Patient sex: M
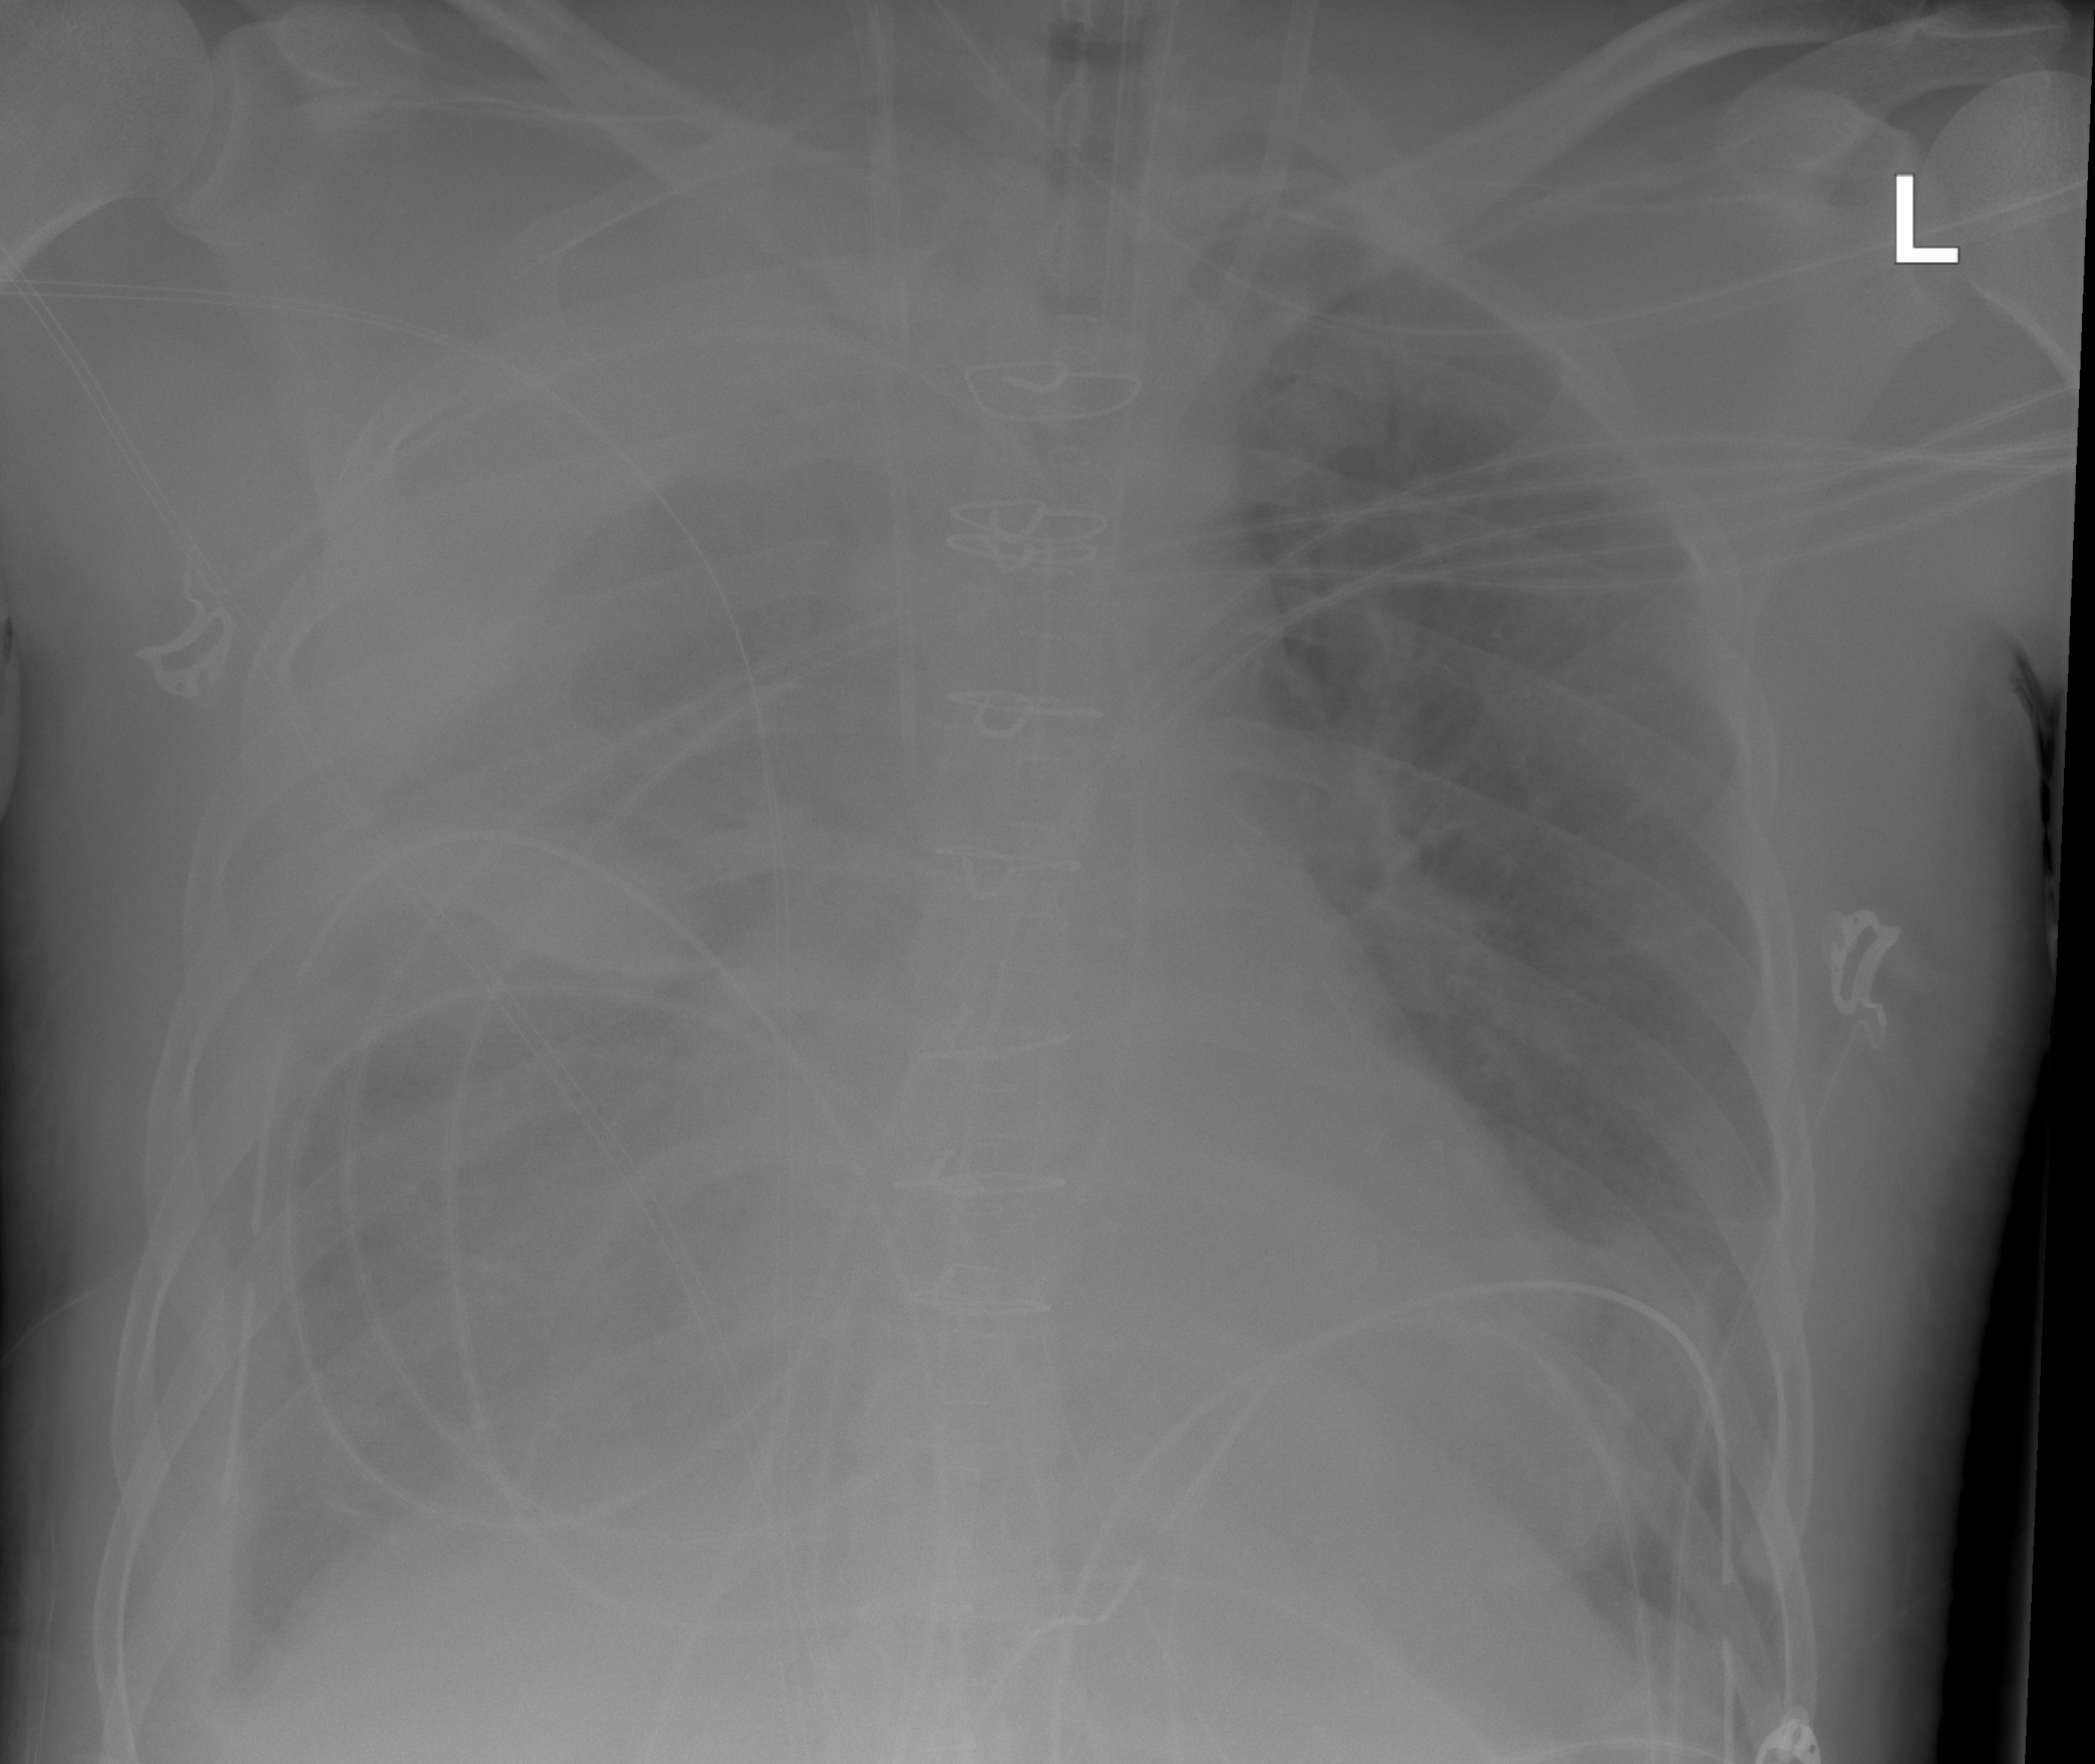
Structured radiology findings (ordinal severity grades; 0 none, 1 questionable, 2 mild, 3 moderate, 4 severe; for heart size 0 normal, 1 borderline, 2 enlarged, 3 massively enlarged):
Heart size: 0
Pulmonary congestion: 2
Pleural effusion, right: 3
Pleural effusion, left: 0
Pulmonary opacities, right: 0
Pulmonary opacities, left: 0
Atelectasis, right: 3
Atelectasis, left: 0